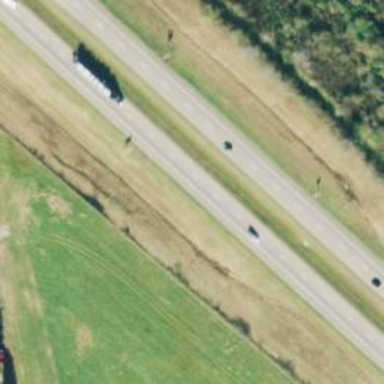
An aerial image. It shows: Trunk highway.